Interaction volume radius: 5 \u00c5
Interaction volume height: 25 \u00c5
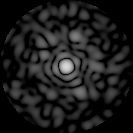
Disorder parameter: 0.8543